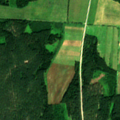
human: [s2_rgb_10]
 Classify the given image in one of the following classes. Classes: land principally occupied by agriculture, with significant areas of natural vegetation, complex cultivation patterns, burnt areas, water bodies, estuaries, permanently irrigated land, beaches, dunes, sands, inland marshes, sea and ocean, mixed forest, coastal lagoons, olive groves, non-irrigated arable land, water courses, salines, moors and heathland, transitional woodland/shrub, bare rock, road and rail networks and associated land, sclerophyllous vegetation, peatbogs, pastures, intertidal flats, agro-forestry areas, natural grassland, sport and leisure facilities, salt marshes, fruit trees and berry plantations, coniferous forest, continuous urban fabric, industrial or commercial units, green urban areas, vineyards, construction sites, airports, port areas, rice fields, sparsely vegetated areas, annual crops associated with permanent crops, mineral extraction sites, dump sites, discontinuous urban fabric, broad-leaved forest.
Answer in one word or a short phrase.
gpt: pastures, coniferous forest, mixed forest